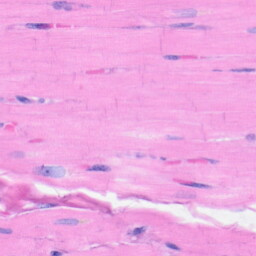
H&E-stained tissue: Heart